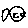
Label: fish